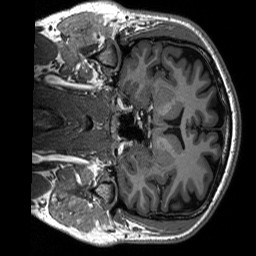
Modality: T1w
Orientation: coronal
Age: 27
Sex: male
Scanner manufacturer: siemens
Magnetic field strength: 3 T
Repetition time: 2.3 s
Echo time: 0.00197 s